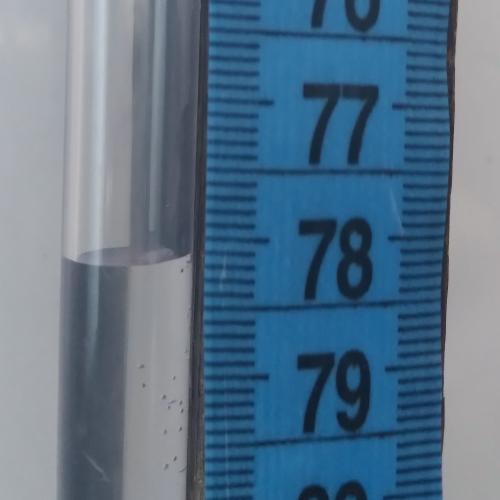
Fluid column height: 78.1 cm